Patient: sex M, age 59
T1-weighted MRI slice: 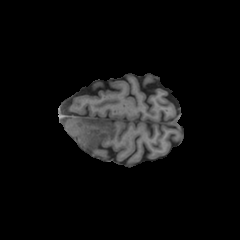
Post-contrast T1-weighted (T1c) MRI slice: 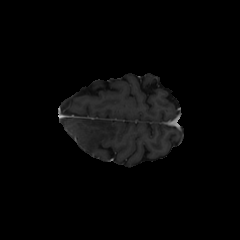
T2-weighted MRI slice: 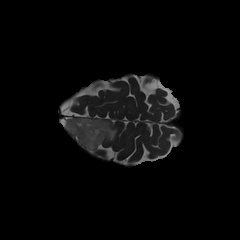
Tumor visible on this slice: yes
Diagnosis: Oligodendroglioma, IDH-mutant, 1p/19q-codeleted
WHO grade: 3